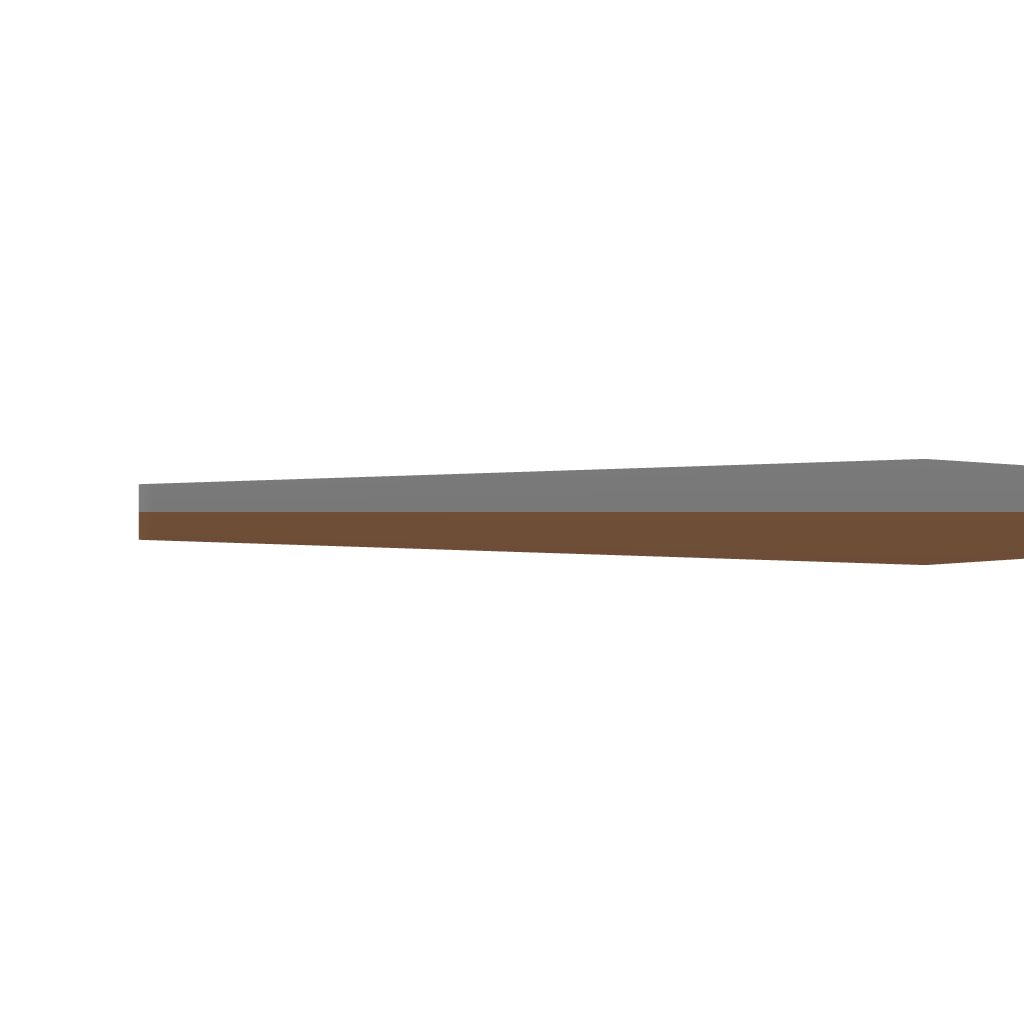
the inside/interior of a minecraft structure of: Big House